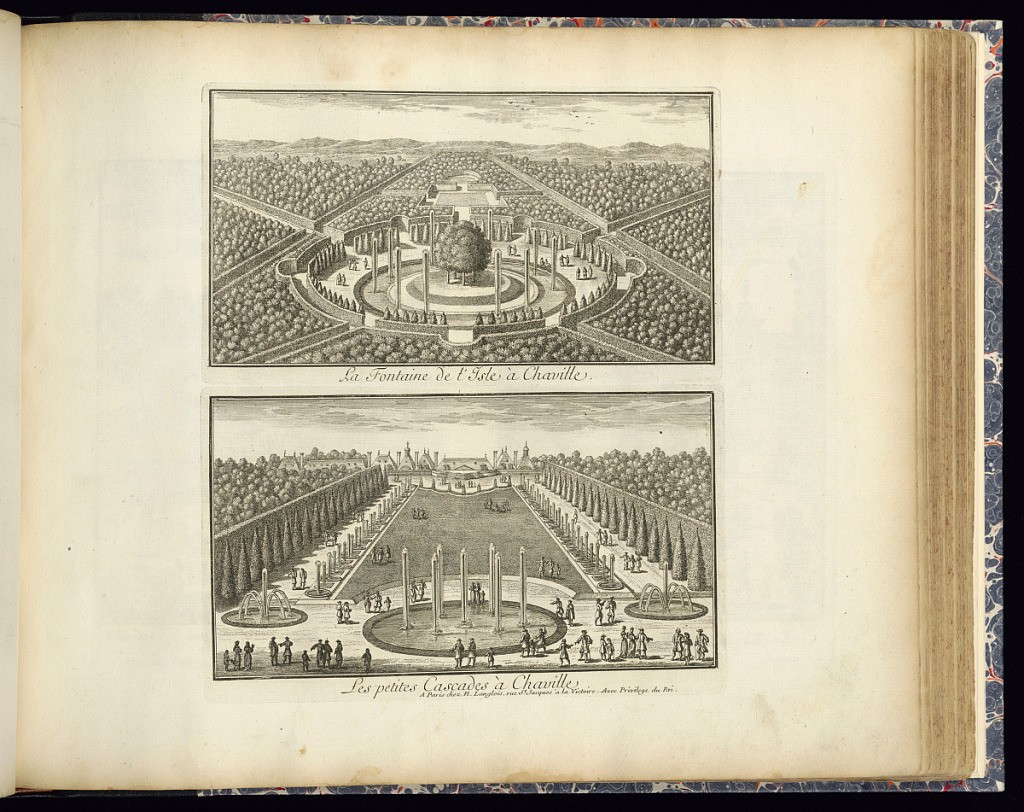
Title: La Fontaine de l’Isle à Chaville (Upper Plate)
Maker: Adam Perelle, French, 1638 – 1695
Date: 1677–1703
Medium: Etching on laid paper
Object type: Print
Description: Two plates printed on a single sheet (one above the other). Detailed views of the gardens at Chaville featuring fountains, bosquets (groves), and trees, with figures throughout the grounds. The plates are titled.